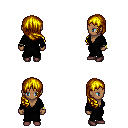
a pixel art fantasy rpg character, female body template, human, dark skin, gray robe, magenta pants, blonde right-swept hairstyle, bracelets, maroon shoes, four views (front, back, left, right), 2x2 character sprite sheet, small pixel art, hard edges, no anti-aliasing